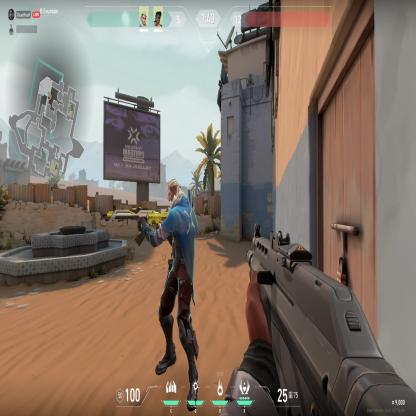
Label: teammate